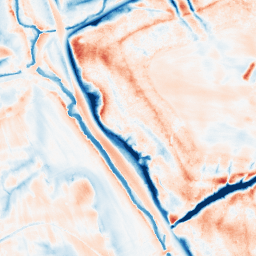
Category: edge_preserving
Decomposition family: guided
Decomposition parameters: radius: 8
eps: 1
Upsampling method: bicubic_16x
Upsampling parameters: scale: 16
Upsampling scale: 16